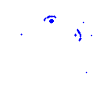
Particle: proton